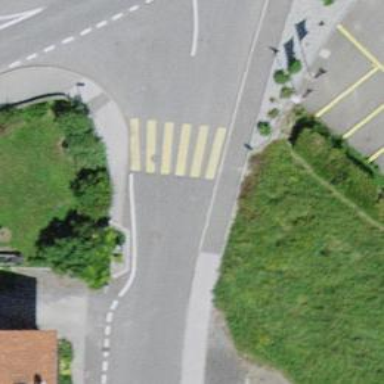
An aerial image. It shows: Zebra crossing on the road.